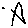
Label: star